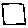
Label: square